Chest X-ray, AP view. Patient: 52 years old, sex M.
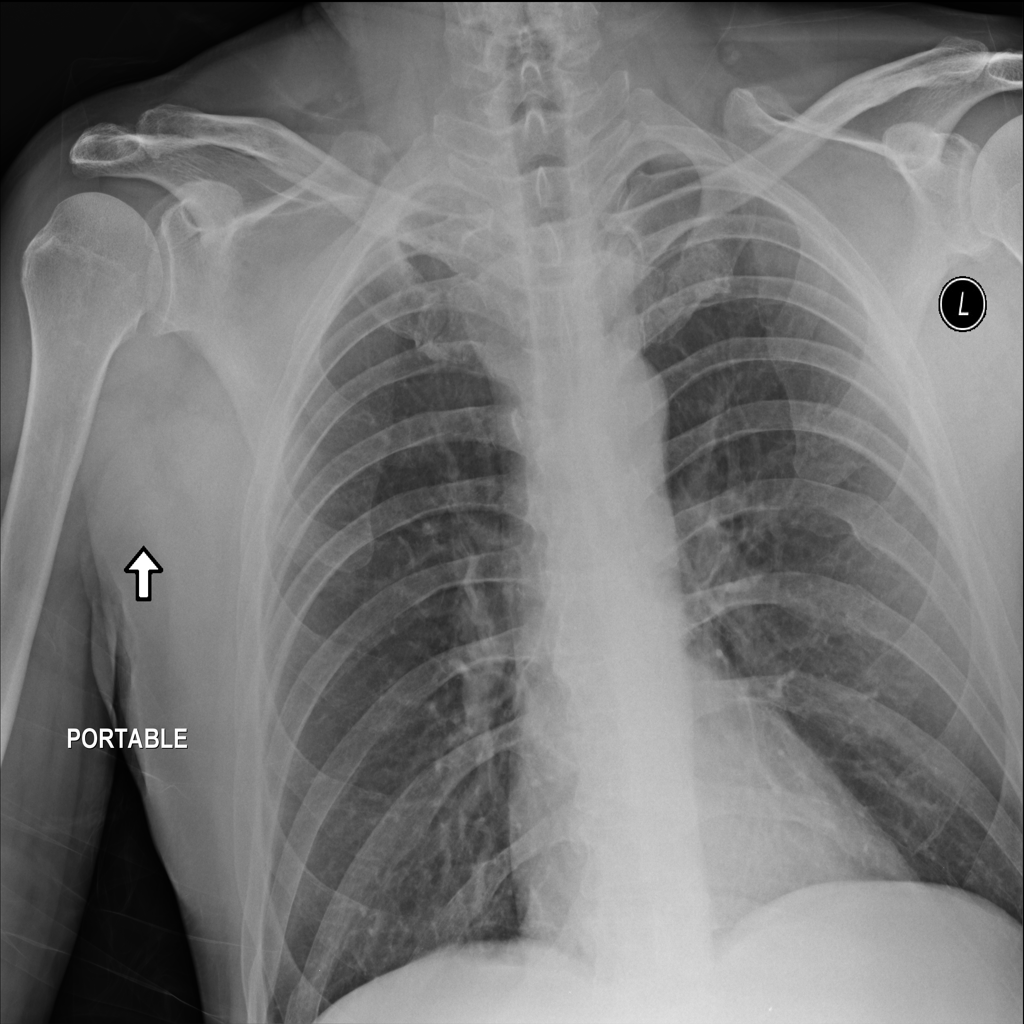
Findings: No Finding